Field crop: maize
Growth stage: 2
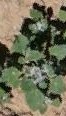
Species: chenopodium